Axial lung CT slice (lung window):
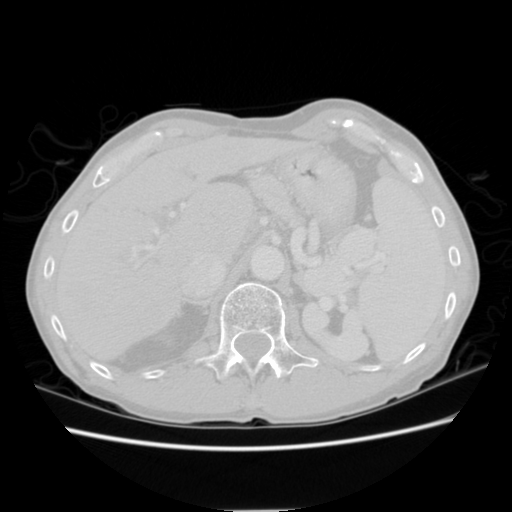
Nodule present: no